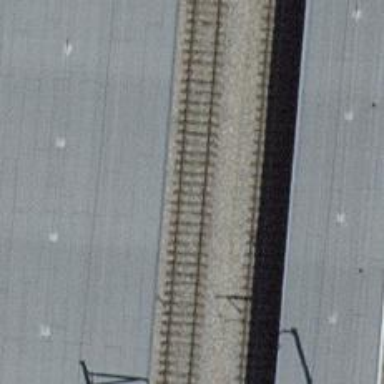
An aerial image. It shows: Public transport stop position along the railway.